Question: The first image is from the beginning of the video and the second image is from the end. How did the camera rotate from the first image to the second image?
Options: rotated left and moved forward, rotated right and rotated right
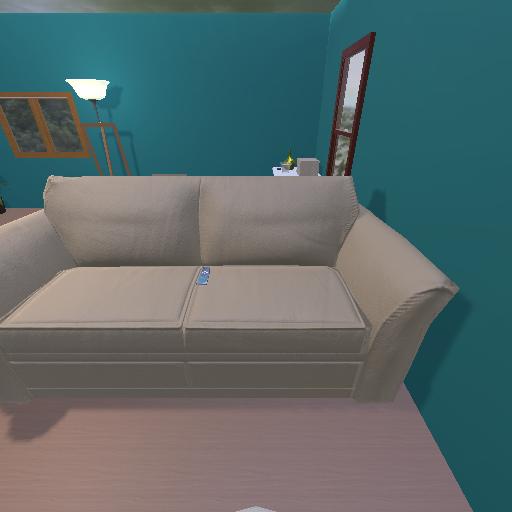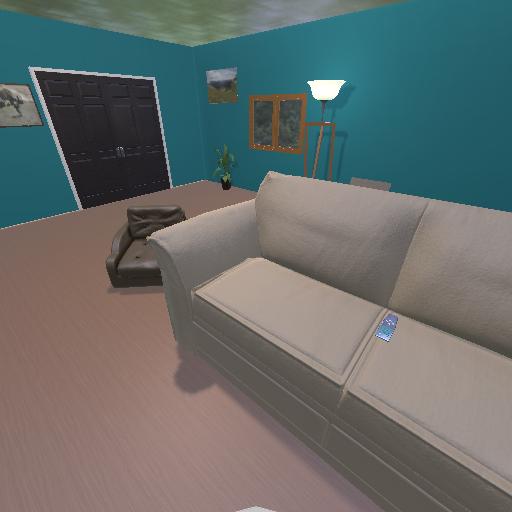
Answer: rotated left and moved forward